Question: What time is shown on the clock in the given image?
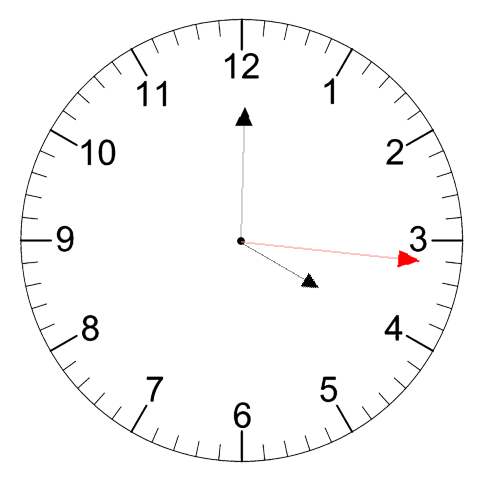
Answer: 04:00:16